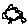
Label: tree